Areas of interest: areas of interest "Taikang Zhida Technology Industrial Park"
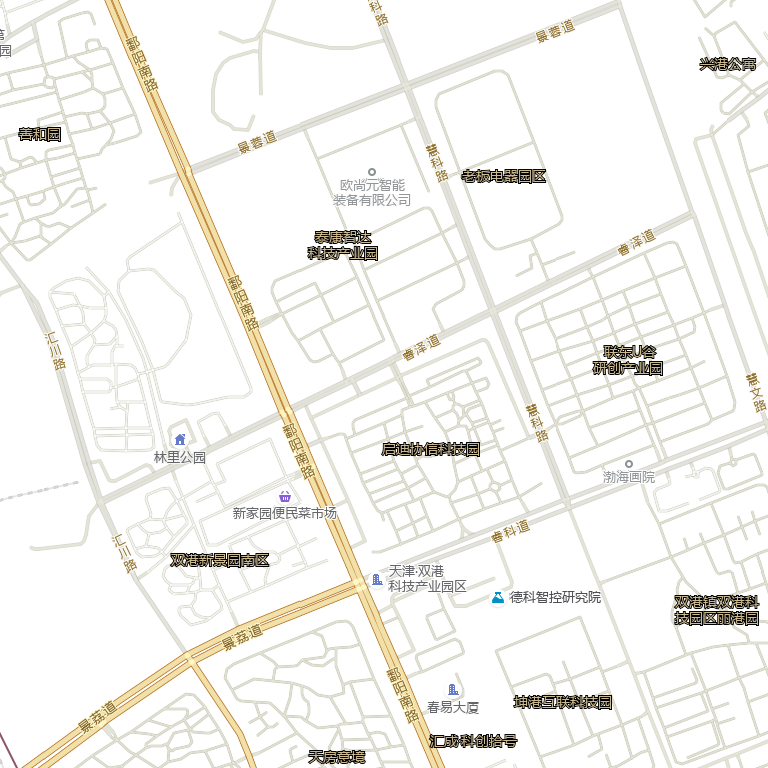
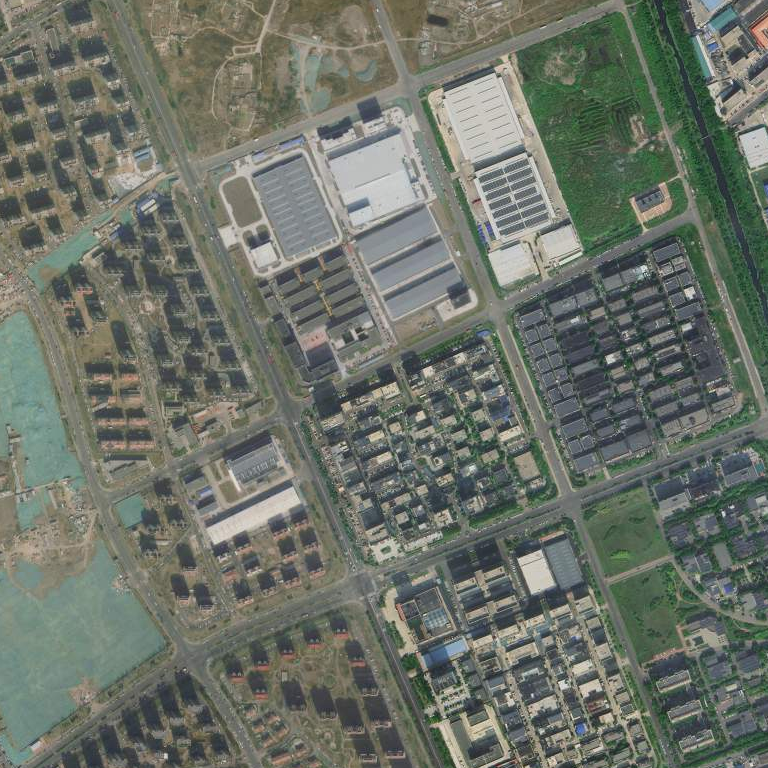